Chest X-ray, PA view. Patient: 68 years old, sex M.
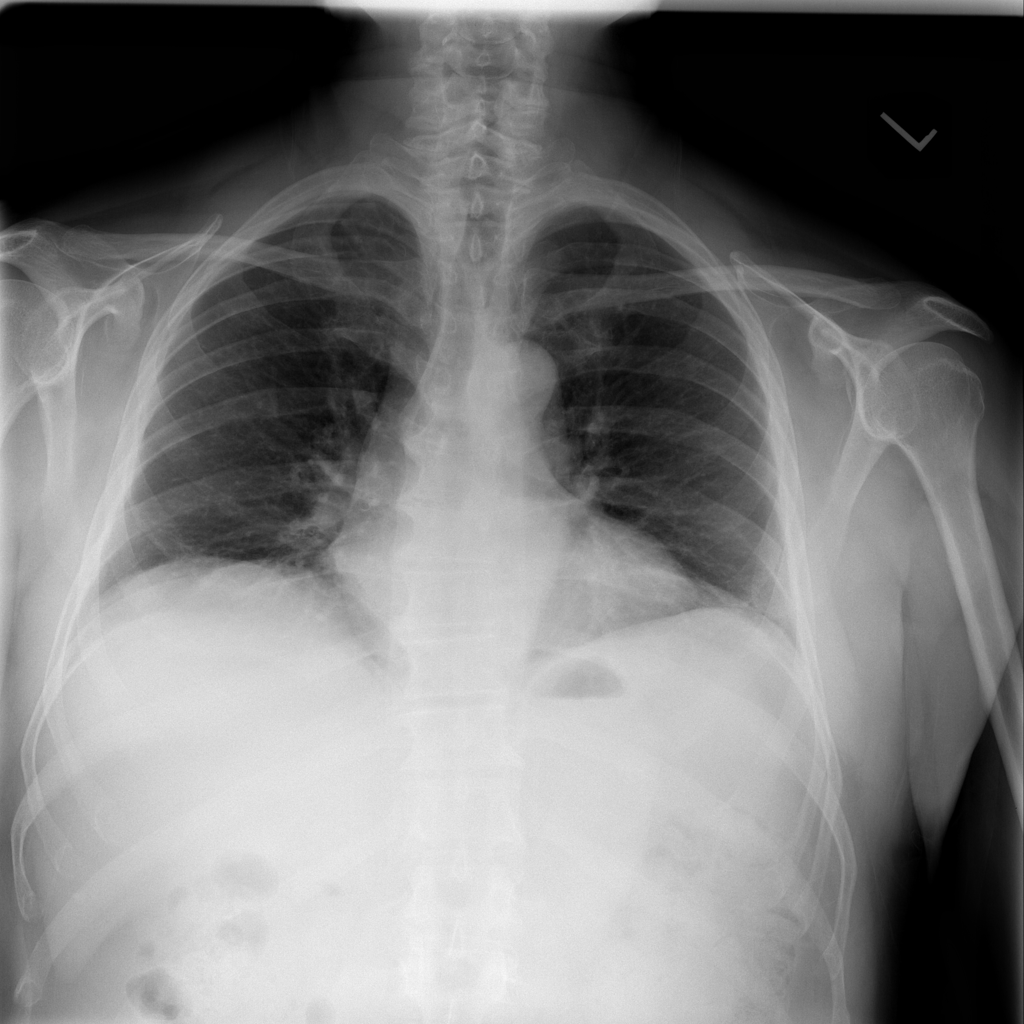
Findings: Atelectasis